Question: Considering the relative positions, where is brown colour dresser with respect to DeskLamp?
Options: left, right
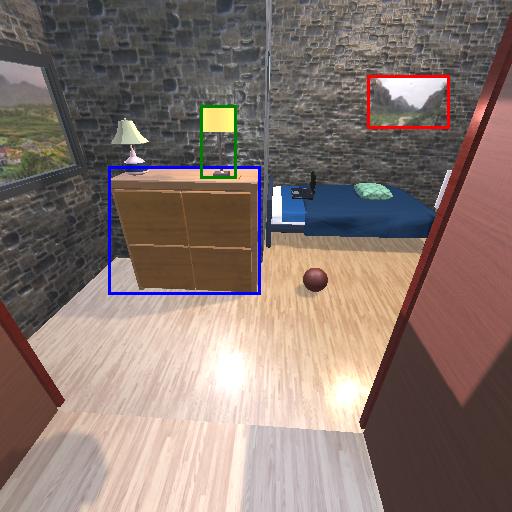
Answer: left